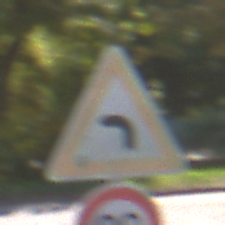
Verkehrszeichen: KurveLinks
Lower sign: Geschwindigkeit90
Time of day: Midday
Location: Outdoor (Urban)
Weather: Clear
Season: NotSpecified
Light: Natural